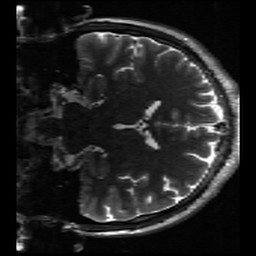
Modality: inplaneT2
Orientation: coronal